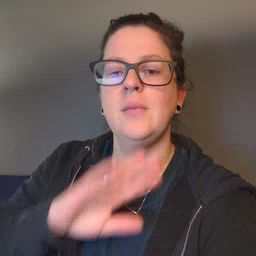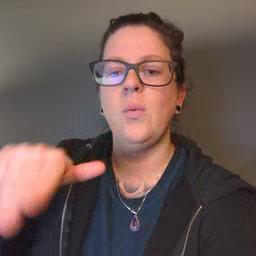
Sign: all